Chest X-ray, PA view. Patient: 39 years old, sex M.
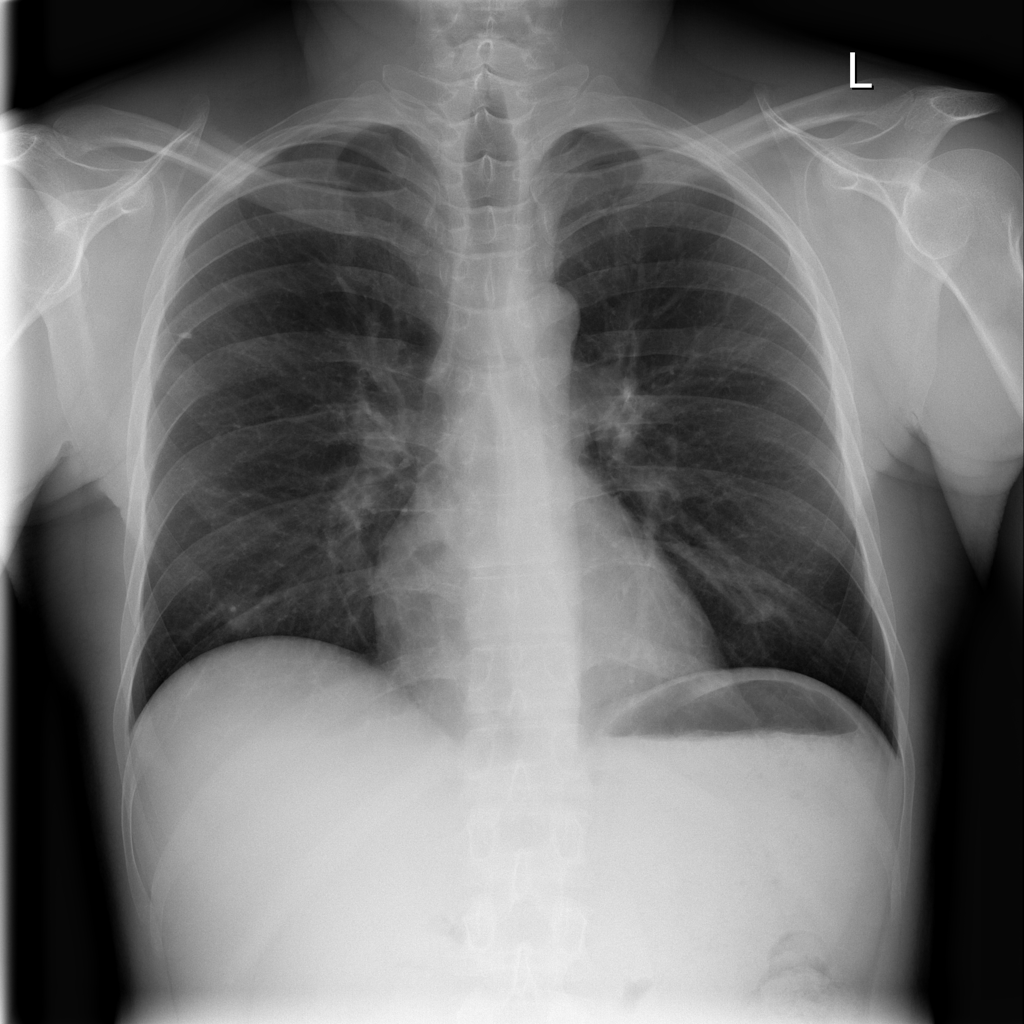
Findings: No Finding